Field crop: tomato
Growth stage: 1
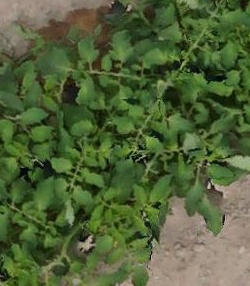
Species: tomato